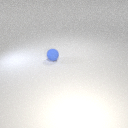
small blue rubber sphere